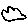
Label: cloud